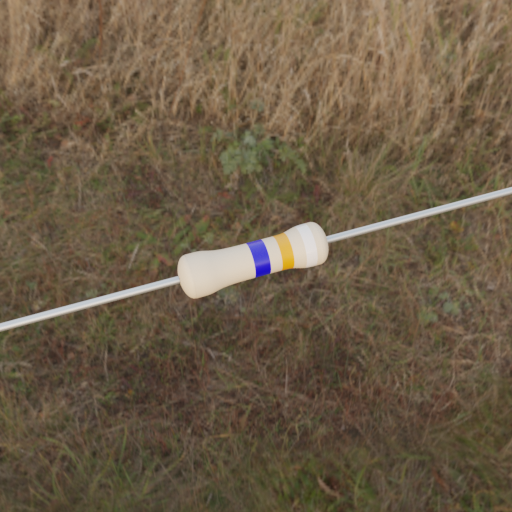
Resistor colour bands (in order): blue, orange, white